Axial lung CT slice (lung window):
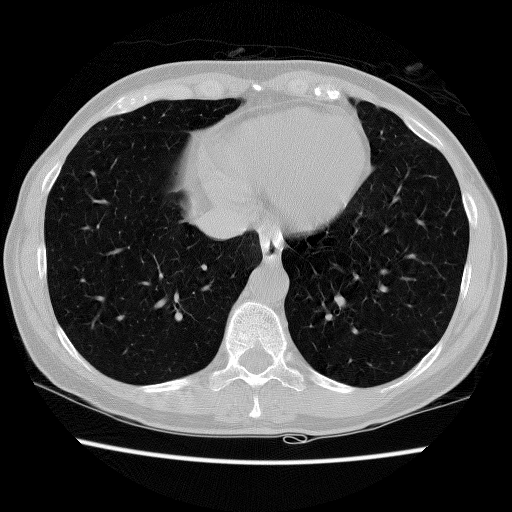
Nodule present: no